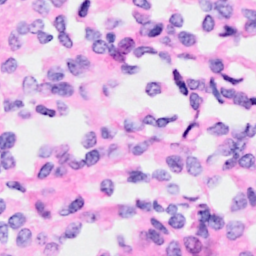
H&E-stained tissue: Breast